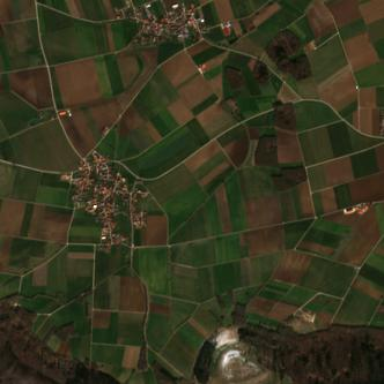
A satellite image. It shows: View of farmland.